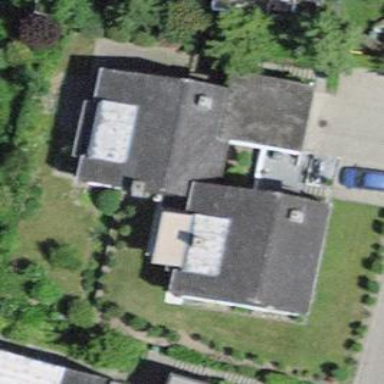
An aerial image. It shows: Residential building.